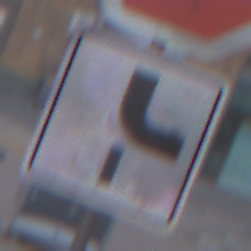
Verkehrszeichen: VerlaufVorfahrtsstrasse10
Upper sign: Stop
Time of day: MorningAfternoon
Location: Outdoor (Urban)
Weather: PartlyCloudy
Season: NotSpecified
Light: Natural